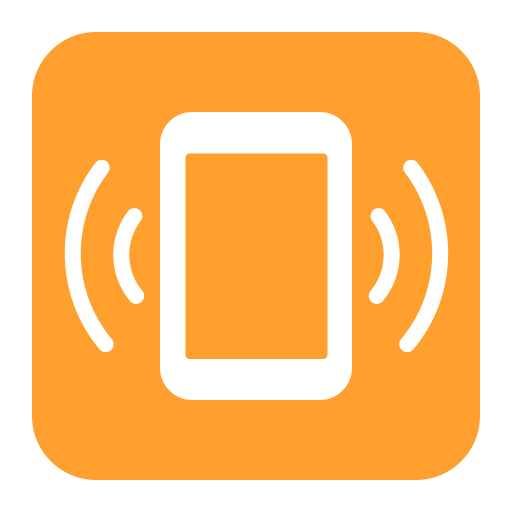
vibration mode flat